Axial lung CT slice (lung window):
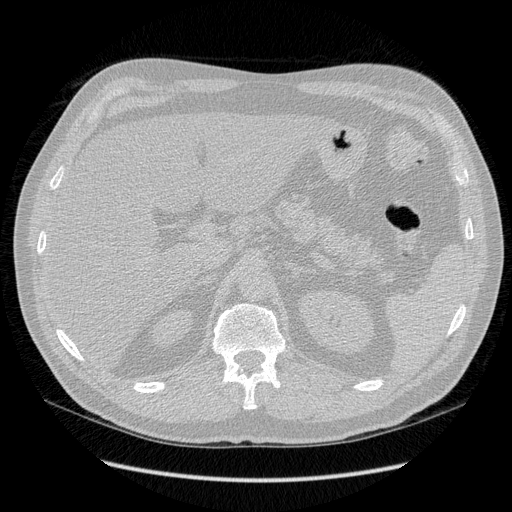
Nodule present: no